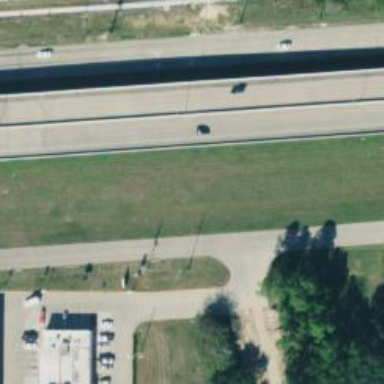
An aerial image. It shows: Secondary road with frontage road.